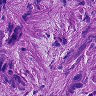
Metastatic tissue present: yes